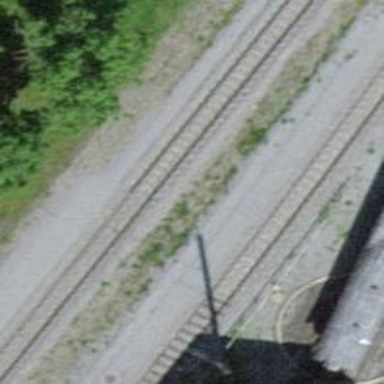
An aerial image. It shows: Abandoned railway siding with single track. The electrification is done using contact line.